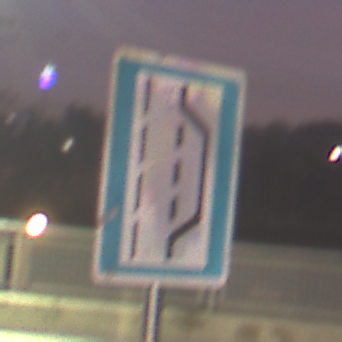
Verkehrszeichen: NothalteUndPannenbucht
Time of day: SunriseSunset
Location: Outdoor (Urban)
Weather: PartlyCloudy
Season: NotSpecified
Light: Artificial